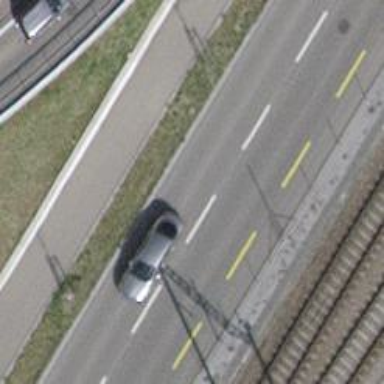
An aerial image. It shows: Primary highway with asphalt surface. There is lane designated for cycling on the left side.